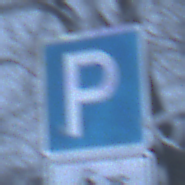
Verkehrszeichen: Parken
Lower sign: HinweisDurchSinnbild19
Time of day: Midday
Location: Outdoor (Nature)
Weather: Overcast
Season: Winter
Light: Natural